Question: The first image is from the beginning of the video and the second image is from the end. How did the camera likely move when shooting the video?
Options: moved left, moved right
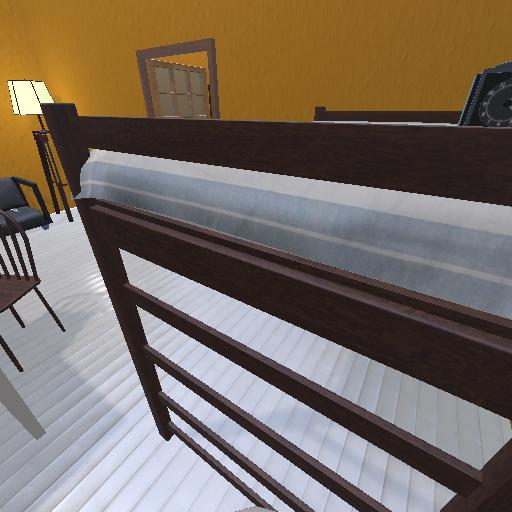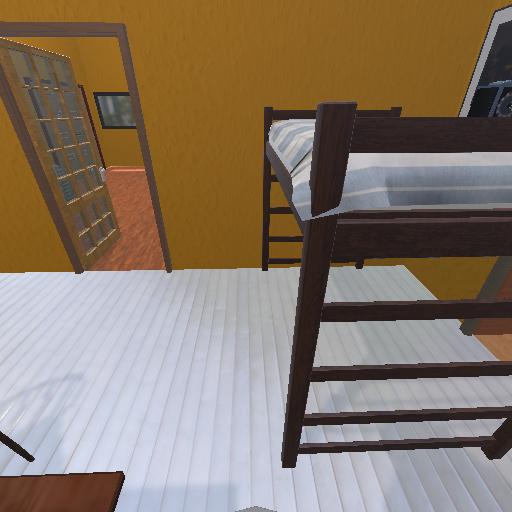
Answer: moved left